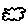
Label: cloud